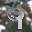
Label: 9